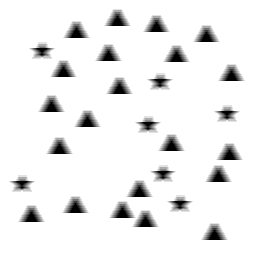
Squares: 0
Triangles: 21
Stars: 7
Total shapes: 28